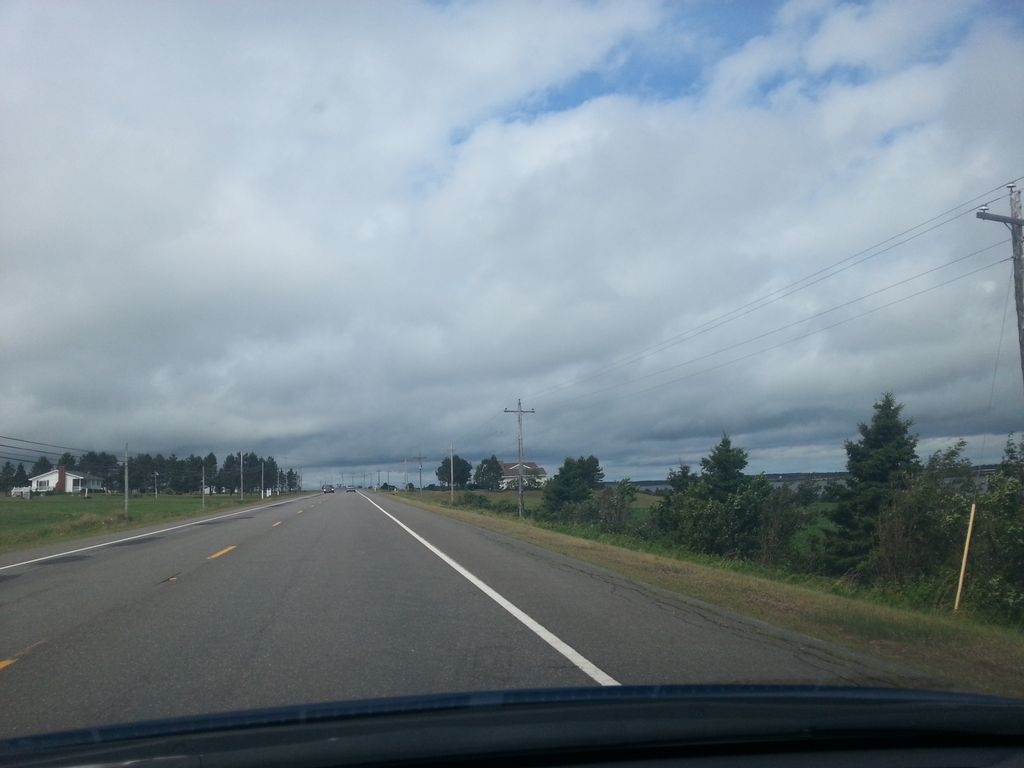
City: charlottetown